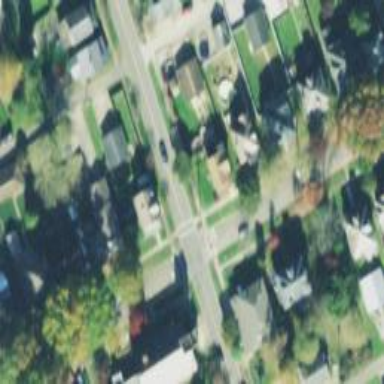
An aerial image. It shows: Unmarked road crossing.